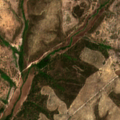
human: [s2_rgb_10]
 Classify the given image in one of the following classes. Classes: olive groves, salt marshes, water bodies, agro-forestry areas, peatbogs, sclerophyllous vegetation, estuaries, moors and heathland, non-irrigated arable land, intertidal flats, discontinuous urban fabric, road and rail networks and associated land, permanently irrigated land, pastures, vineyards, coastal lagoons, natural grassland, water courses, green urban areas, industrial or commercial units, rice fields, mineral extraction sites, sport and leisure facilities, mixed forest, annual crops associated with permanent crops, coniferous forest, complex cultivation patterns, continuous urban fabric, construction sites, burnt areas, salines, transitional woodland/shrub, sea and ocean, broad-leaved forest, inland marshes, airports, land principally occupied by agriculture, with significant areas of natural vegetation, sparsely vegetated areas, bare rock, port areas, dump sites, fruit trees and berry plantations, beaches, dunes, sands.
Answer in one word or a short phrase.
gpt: non-irrigated arable land, broad-leaved forest, transitional woodland/shrub